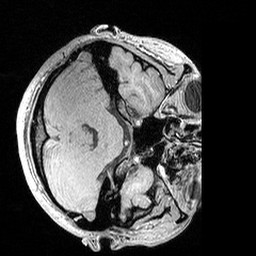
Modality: MP2RAGE
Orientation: axial
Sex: female
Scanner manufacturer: siemens
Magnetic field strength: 3 T
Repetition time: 5 s
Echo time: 0.00292 s